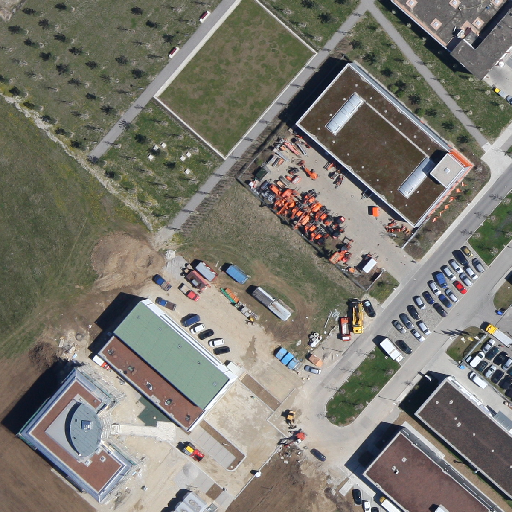
Referring expression: light-duty vehicle in the parking area